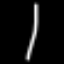
Label: line